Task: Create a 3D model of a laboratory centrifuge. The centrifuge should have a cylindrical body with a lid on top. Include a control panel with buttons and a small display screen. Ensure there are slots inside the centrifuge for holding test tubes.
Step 584:
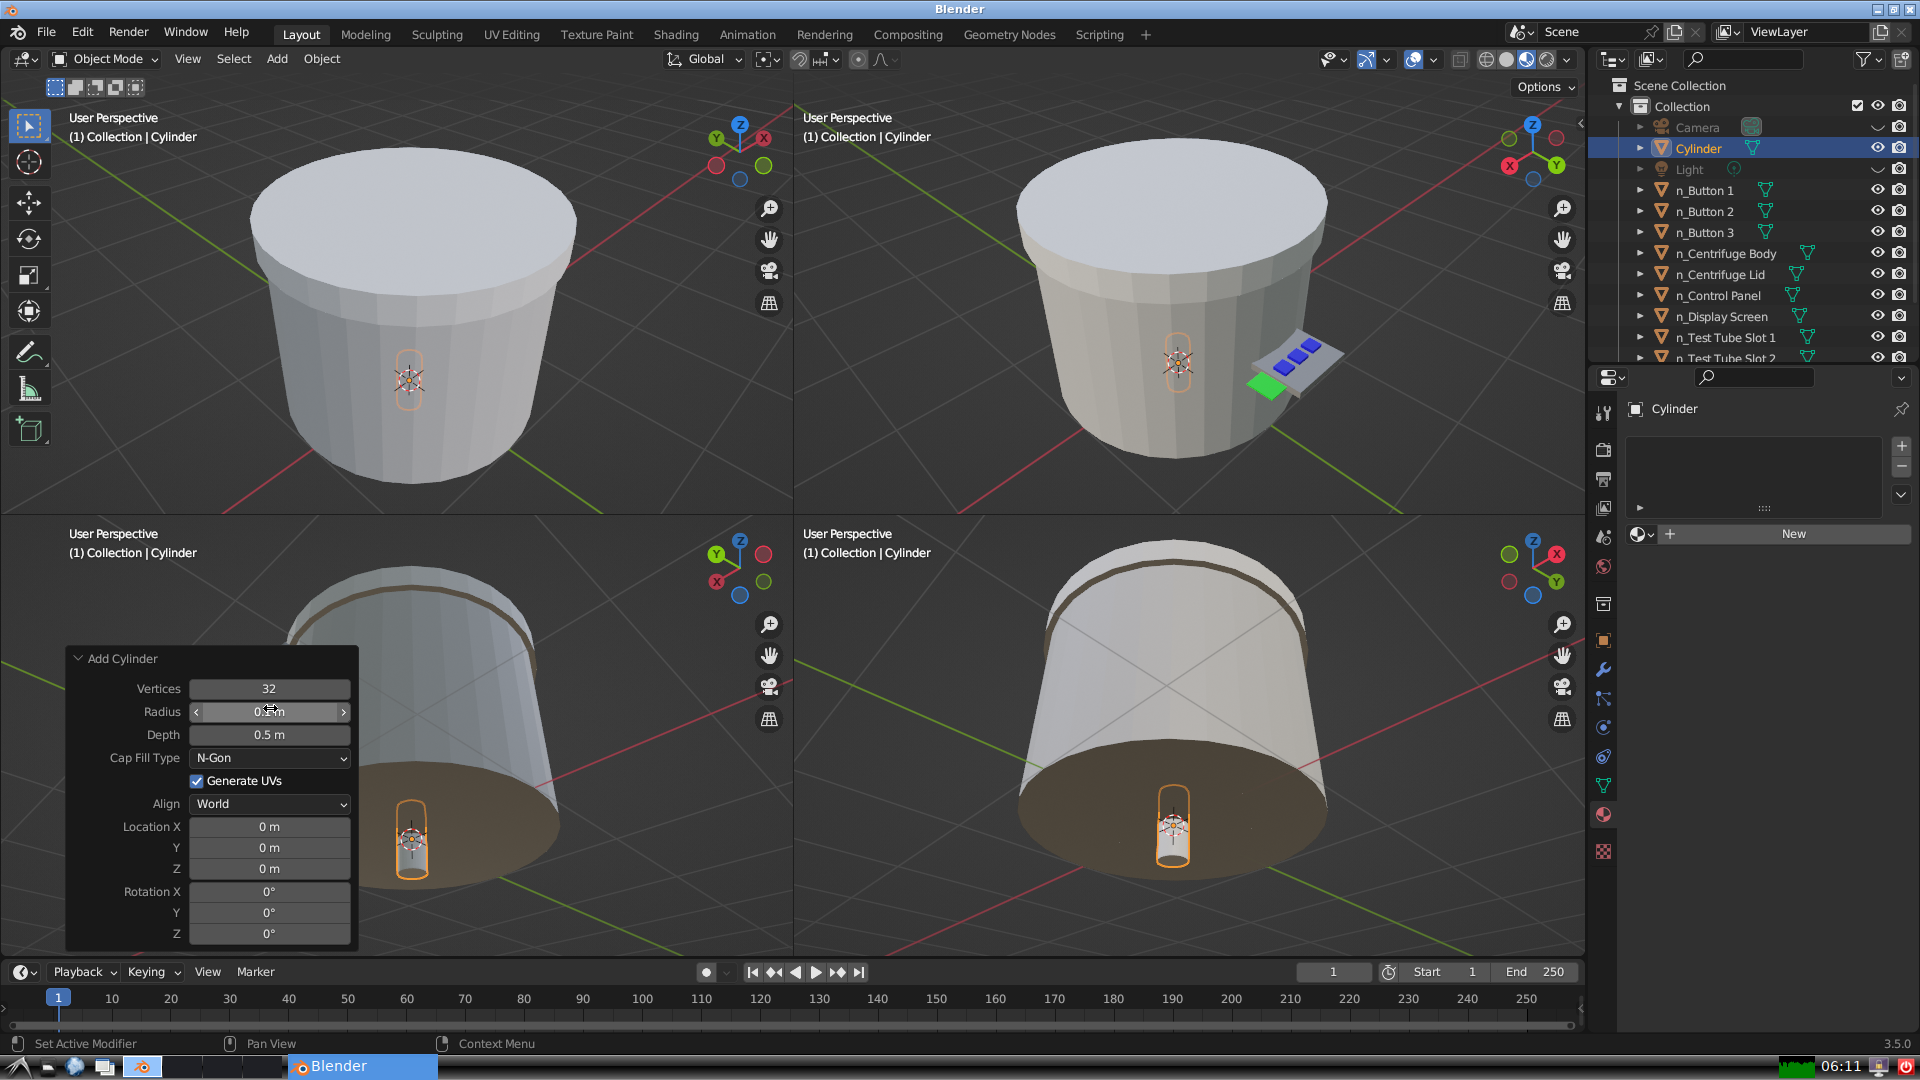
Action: click: no